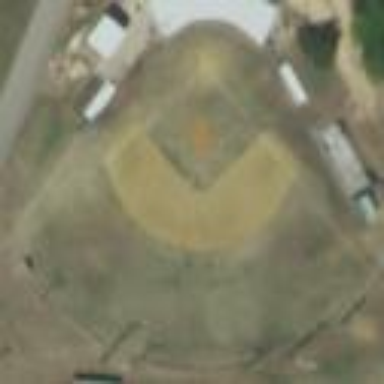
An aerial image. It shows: Baseball pitch for leisure land activities.